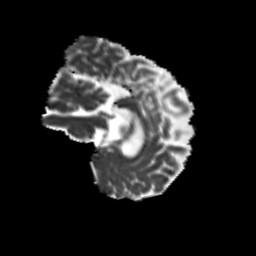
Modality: MD
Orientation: sagittal
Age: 24
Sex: male
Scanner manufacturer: siemens
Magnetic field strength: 3 T
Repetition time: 8.6 s
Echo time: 0.095 s